Question: I am having customized pagination in cakephp .
'''
<ul class="pagination centerPaginate">
<?php
if($this->Paginator->counter('{:pages}') > 1) {
//If disabled,then last para
echo $this->Paginator->prev('&laquo;', array( 'tag' => 'li'), null, array('class' => 'prev disabled prv' ,'tag' => 'li', 'escape' => false));
echo $this->Paginator->numbers(array('separator' => '', 'tag' => 'li' ,'currentClass' => 'active', 'currentTag' => 'a' , 'escape' => false));
echo $this->Paginator->next('&raquo;', array( 'tag' => 'li'), null, array('class' => 'next disabled nxt' ,'tag' => 'li', 'escape' => false));
}
?>
</ul>
'''
The characters i am going to insert are '"' and '"' , I used 'escape'=> false .
On 1st page "Previous" Tab contains proper characters . But Next contains 'Tag like &laquo' Not actual character.
On middle pages Tags contain 'Tag like &laquo etc'
And similarly on last page , "Next" Character is ok but problem in Prev character
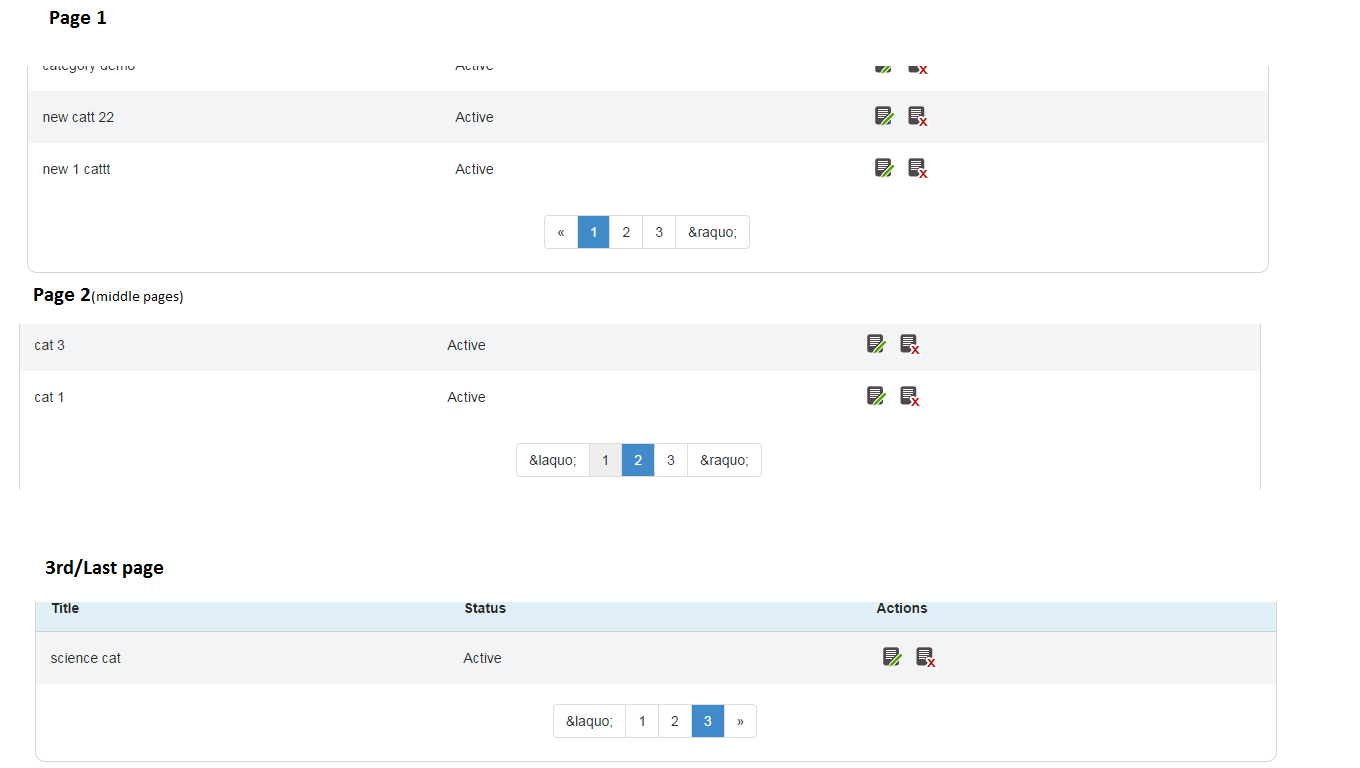
Answer: I solved it myself ! :)
I added ''escape' => false' as 2nd parameter along with ''tag'=>'li'' in prev,next
'''
echo $this->Paginator->prev('"', array( 'tag' => 'li', 'escape' => false), null, array('class' => 'prev disabled prv' ,'tag' => 'li', 'escape' => false));
echo $this->Paginator->numbers(array('separator' => '', 'tag' => 'li' ,'currentClass' => 'active', 'currentTag' => 'a' , 'escape' => false));
echo $this->Paginator->next('"', array( 'tag' => 'li', 'escape' => false), null, array('class' => 'next disabled nxt' ,'tag' => 'li', 'escape' => false));
'''
Solution below works flawlessly. In '$this->Paginator->prev(' as 2nd parameter , we specify : if we are not on 1st page ,what should happen , so i gave argument as ''escape' => false' and it worked